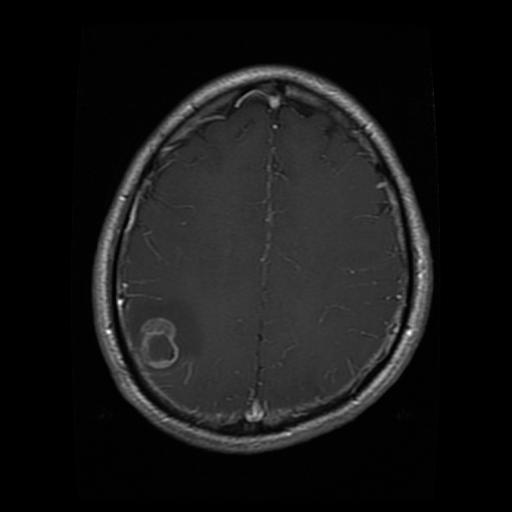
Label: glioma